Chest X-ray:
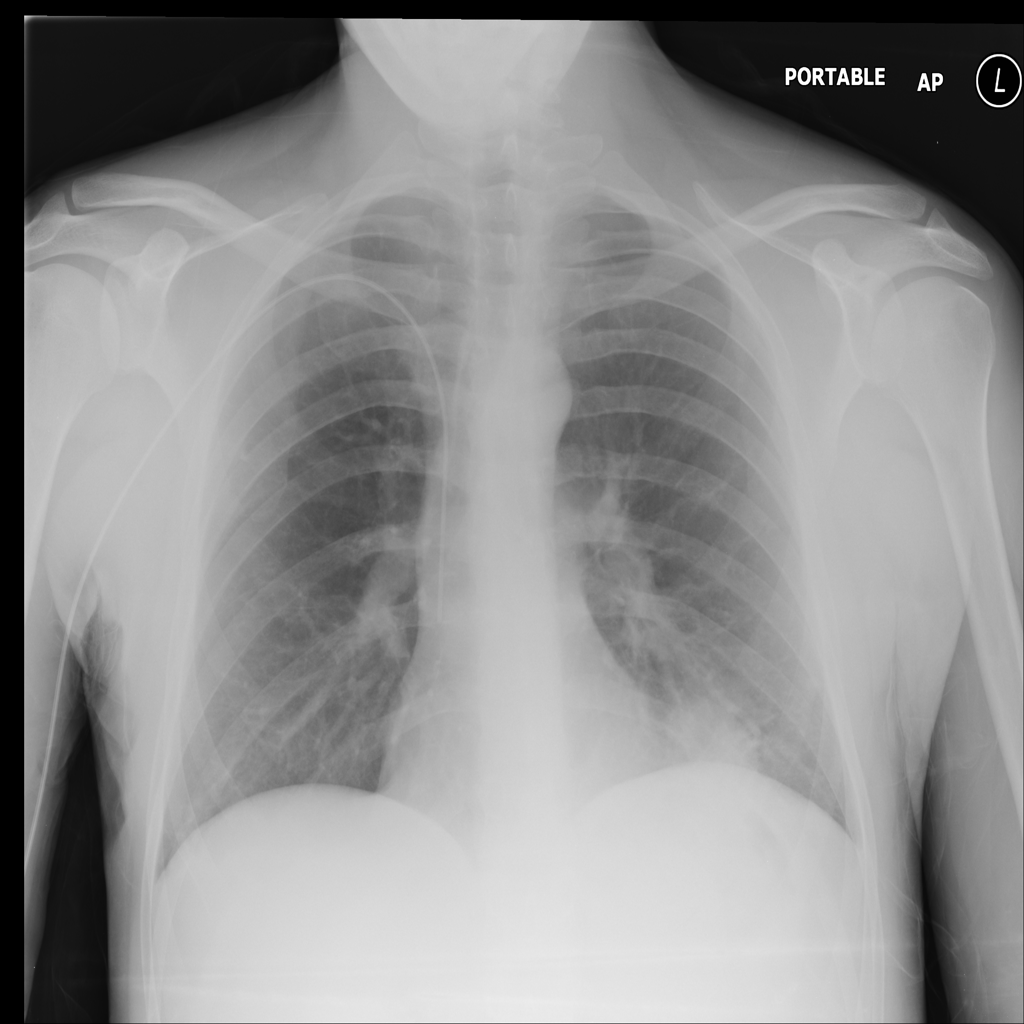
Findings: Mass
No abnormal finding: no